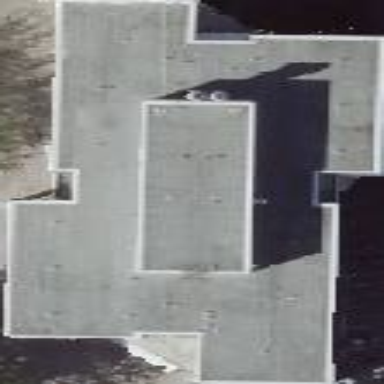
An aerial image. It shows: Building part with flat roof.